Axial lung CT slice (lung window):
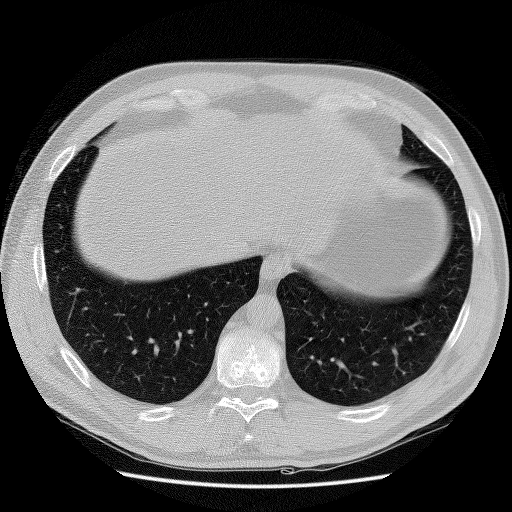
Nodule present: no